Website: home-depot
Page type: customer-info-address
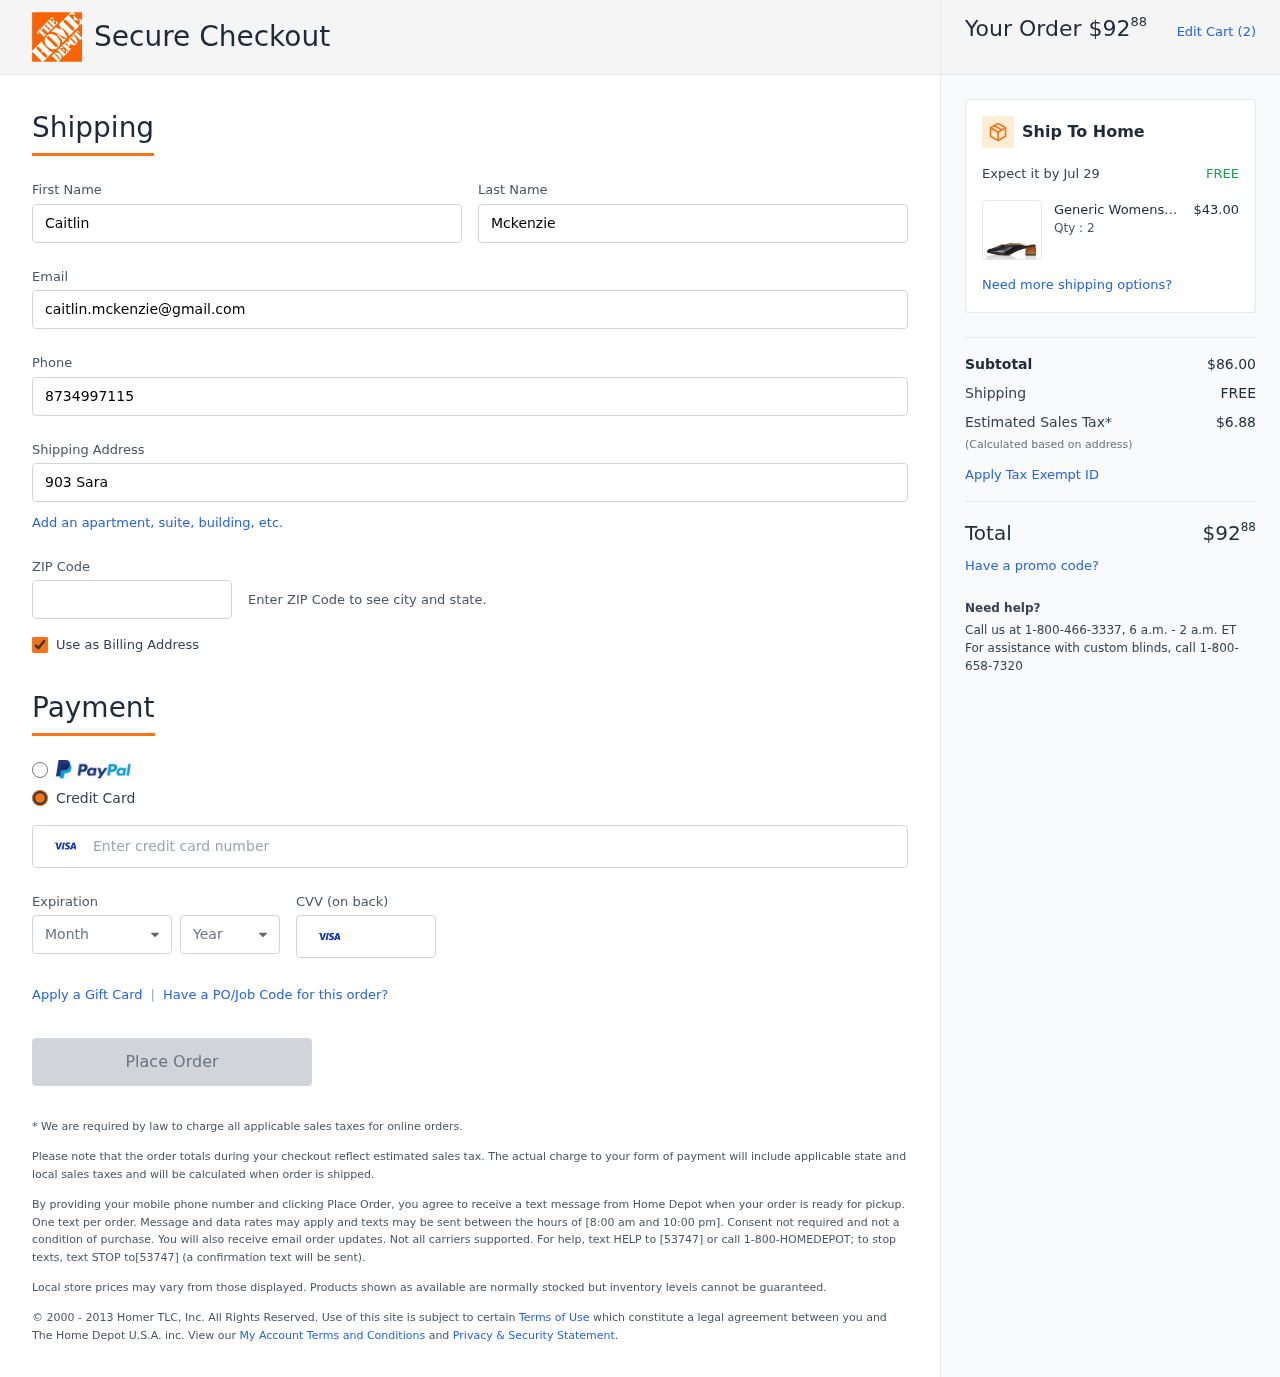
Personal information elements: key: PII_CARD_CVV
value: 165
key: PII_CARD_EXPIRY_MONTH
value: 07
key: PII_CARD_EXPIRY_YEAR
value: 28
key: PII_CARD_NUMBER
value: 4286 4702 9940 7710
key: PII_EMAIL
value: caitlin.mckenzie@gmail.com
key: PII_FIRSTNAME
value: Caitlin
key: PII_LASTNAME
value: Mckenzie
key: PII_PHONE
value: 8734997115
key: PII_POSTCODE
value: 44473
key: PII_STREET
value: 903 Sara Trail Suite 121
Product elements: key: PRODUCT1_BRAND
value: Generic
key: PRODUCT1_NAME
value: Womens^Women's Mule Closed Toe Heels, Black, 8
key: PRODUCT1_NAME
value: Womens^Women's Mule ...
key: PRODUCT1_PRICE
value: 43
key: PRODUCT1_QUANTITY
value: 2
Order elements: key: ORDER_TOTAL
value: $9288
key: ORDER_NUM_ITEMS
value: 2
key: ORDER_DELIVERY_DATE
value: Jul 29
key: ORDER_SUBTOTAL
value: $86.00
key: ORDER_SHIPPING_COST
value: FREE
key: ORDER_TAX
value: $6.88